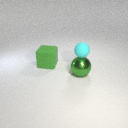
large green rubber cube to the left of large green metal sphere